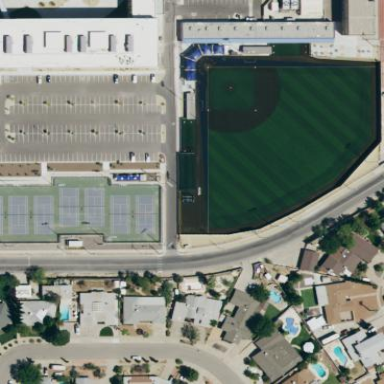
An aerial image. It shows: Baseball pitch for leisure land activities.